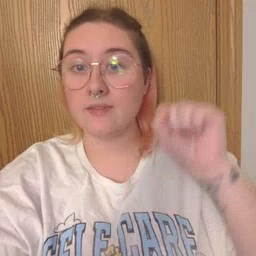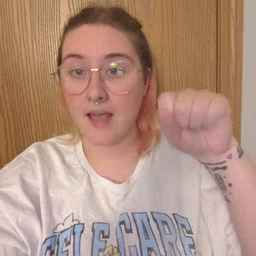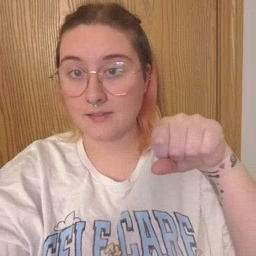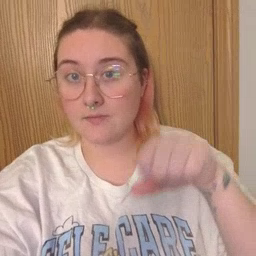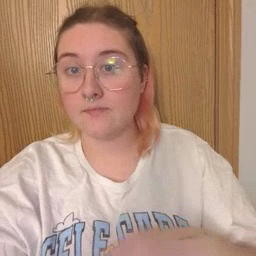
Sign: yes